Question: Is it possible to design something like this using Grid in WPF? Design columns is easy, but what about rows? Or is there any better solution, like another container? Imagine each rectangle as module (GroupBox).

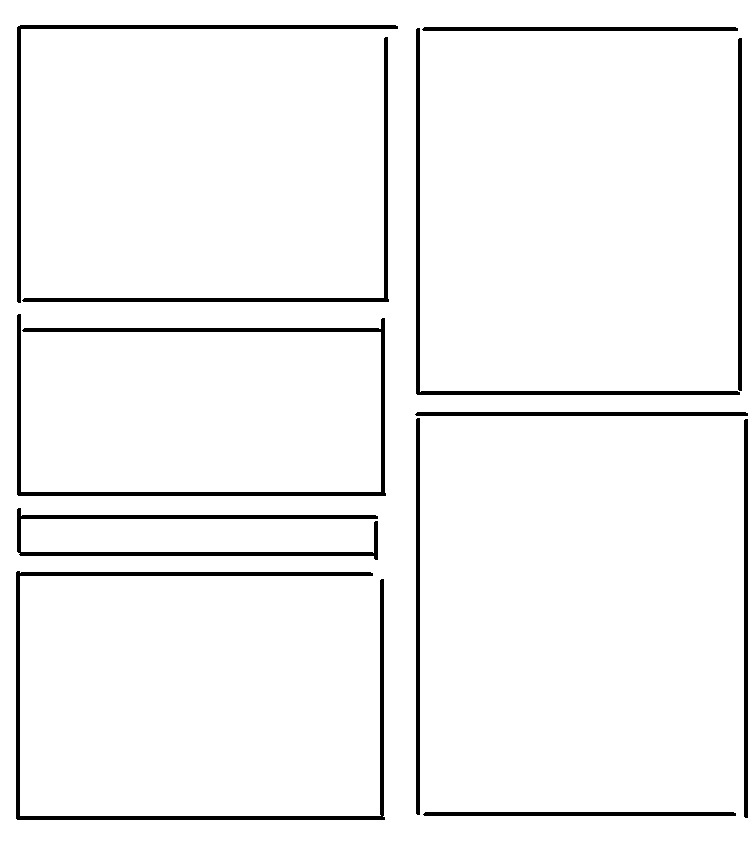
Answer: Make an outer Grid with two columns. Within this grid, place two other grids, one per column. This will lead to the desired layout.
Here an example of how to do. Please note that I have placed some stars for the heights. Change them accordingly to your needs.
'''
<Grid>
<Grid.ColumnDefinitions>
<Grid.ColumnDefinition Width="*" />
<Grid.ColumnDefinition Width="*" />
<Grid.ColumnDefinitions>
<Grid Grid.Column="0">
<Grid.RowDefinitions>
<RowDefinition Height="Auto"/>
<RowDefinition Height="Auto"/>
<RowDefinition Height="Auto"/>
<RowDefinition Height="*"/>
</Grid.RowDefinitions>
<!-- Here content elements of the first column -->
</Grid>
<Grid Grid.Column="1">
<Grid.RowDefinitions>
<RowDefinition Height="*"/>
<RowDefinition Height="*"/>
</Grid.RowDefinitions>
<!-- Here content elements of the second column -->
</Grid>
</Grid>
'''